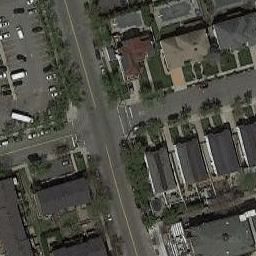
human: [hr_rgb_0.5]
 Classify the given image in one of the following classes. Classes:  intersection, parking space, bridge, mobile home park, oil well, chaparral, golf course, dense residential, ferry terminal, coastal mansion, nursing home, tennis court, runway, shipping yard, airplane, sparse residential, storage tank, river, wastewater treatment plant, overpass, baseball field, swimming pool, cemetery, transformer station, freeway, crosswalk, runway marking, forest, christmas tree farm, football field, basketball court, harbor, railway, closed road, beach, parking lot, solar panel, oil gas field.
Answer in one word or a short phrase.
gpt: intersection